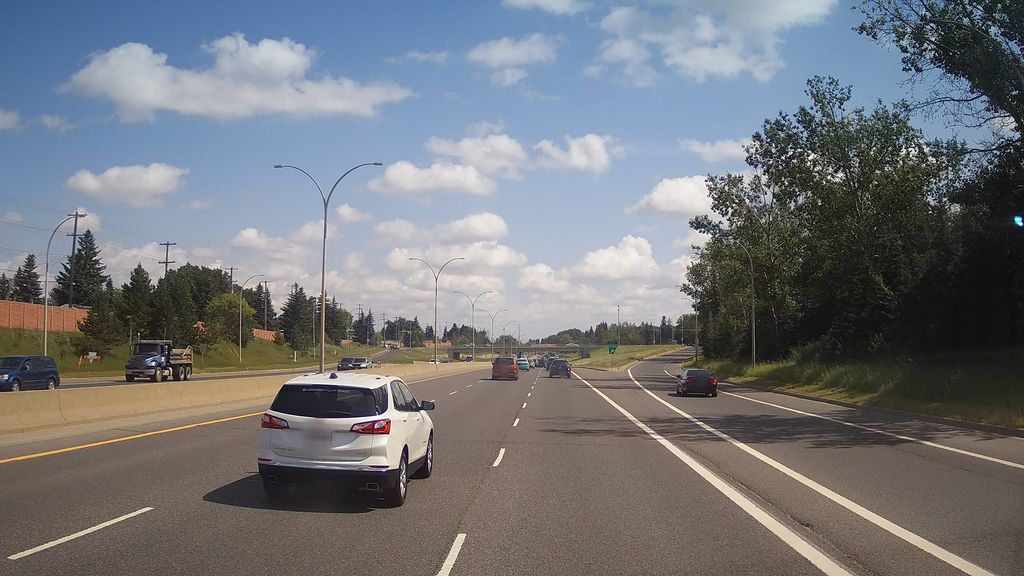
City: edmonton